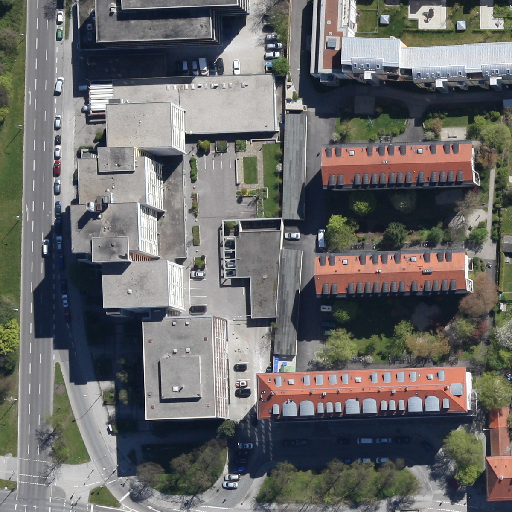
Referring expression: impervious surface